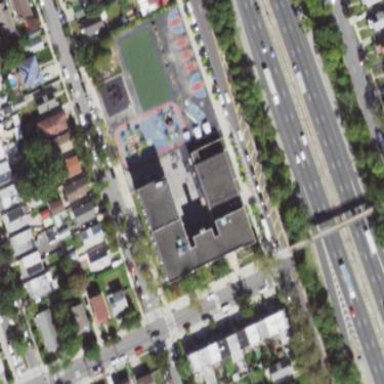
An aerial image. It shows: Schoolyard with asphalt surface.